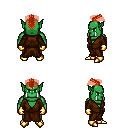
a pixel art fantasy rpg character, male body template, orc, green skin, brown robe, red pants, red short mohawk hairstyle, gold gloves, gold boots, four views (front, back, left, right), 2x2 character sprite sheet, small pixel art, hard edges, no anti-aliasing